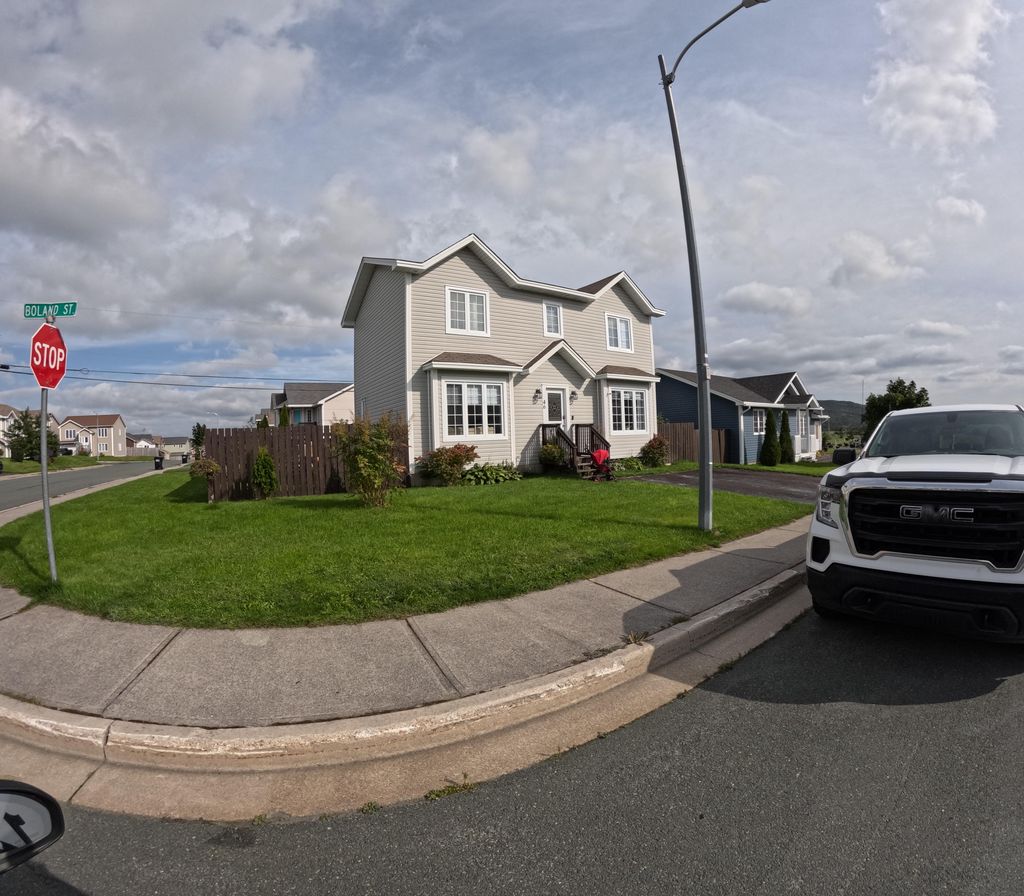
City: st_johns